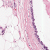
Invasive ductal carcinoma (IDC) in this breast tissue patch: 0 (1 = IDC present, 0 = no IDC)